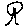
Label: tree